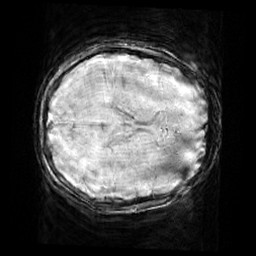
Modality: SWI
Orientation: axial
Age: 10
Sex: female
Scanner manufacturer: siemens
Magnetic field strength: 3 T
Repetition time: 0.027 s
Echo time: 0.02 s